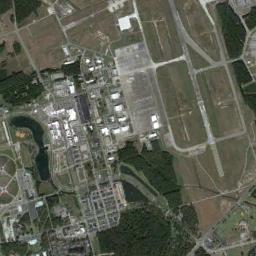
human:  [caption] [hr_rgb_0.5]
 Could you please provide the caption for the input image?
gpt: There are two crossing runways here .

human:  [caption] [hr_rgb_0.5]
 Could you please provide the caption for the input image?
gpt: An airport with some parallel runways and an open area on the lawn and some buildings arranged neatly beside .

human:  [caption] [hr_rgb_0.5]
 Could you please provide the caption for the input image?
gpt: A complex airport with many runways and buildings is surrounded by a residential area and green farmland .

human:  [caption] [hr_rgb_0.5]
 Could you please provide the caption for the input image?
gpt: There is an airport in the middle of the grass next to some buildings .

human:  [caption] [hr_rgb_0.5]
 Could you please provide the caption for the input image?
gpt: The grass of the airfield is divided into different sizes by the road .